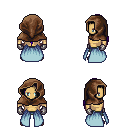
a pixel art fantasy rpg character, male body template, human, tanned skin, overskirt, teal pants, blue ponytail hairstyle, cloth hood, metal gloves, maroon shoes, four views (front, back, left, right), 2x2 character sprite sheet, small pixel art, hard edges, no anti-aliasing